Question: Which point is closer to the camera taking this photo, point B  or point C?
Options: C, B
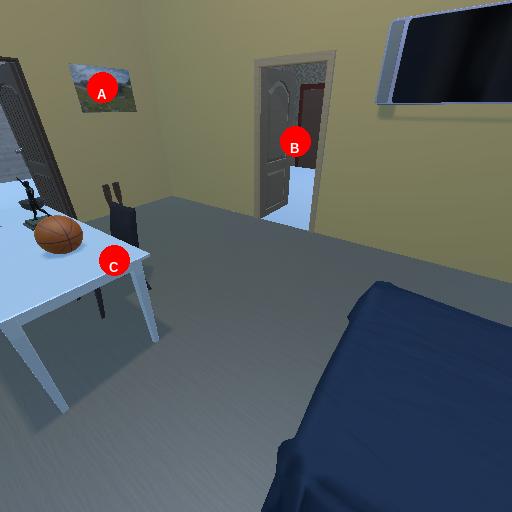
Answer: C